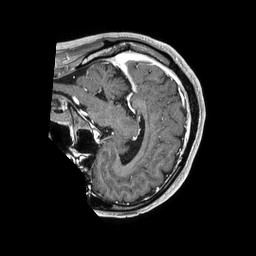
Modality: T1w
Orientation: sagittal
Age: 59
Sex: male
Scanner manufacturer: philips
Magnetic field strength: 1.5 T
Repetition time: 0.007776 s
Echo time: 0.003626 s